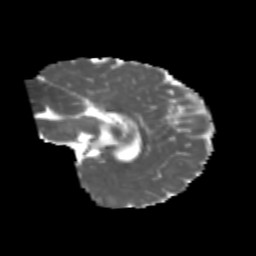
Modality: MD
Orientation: sagittal
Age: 7
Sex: male
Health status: healthy